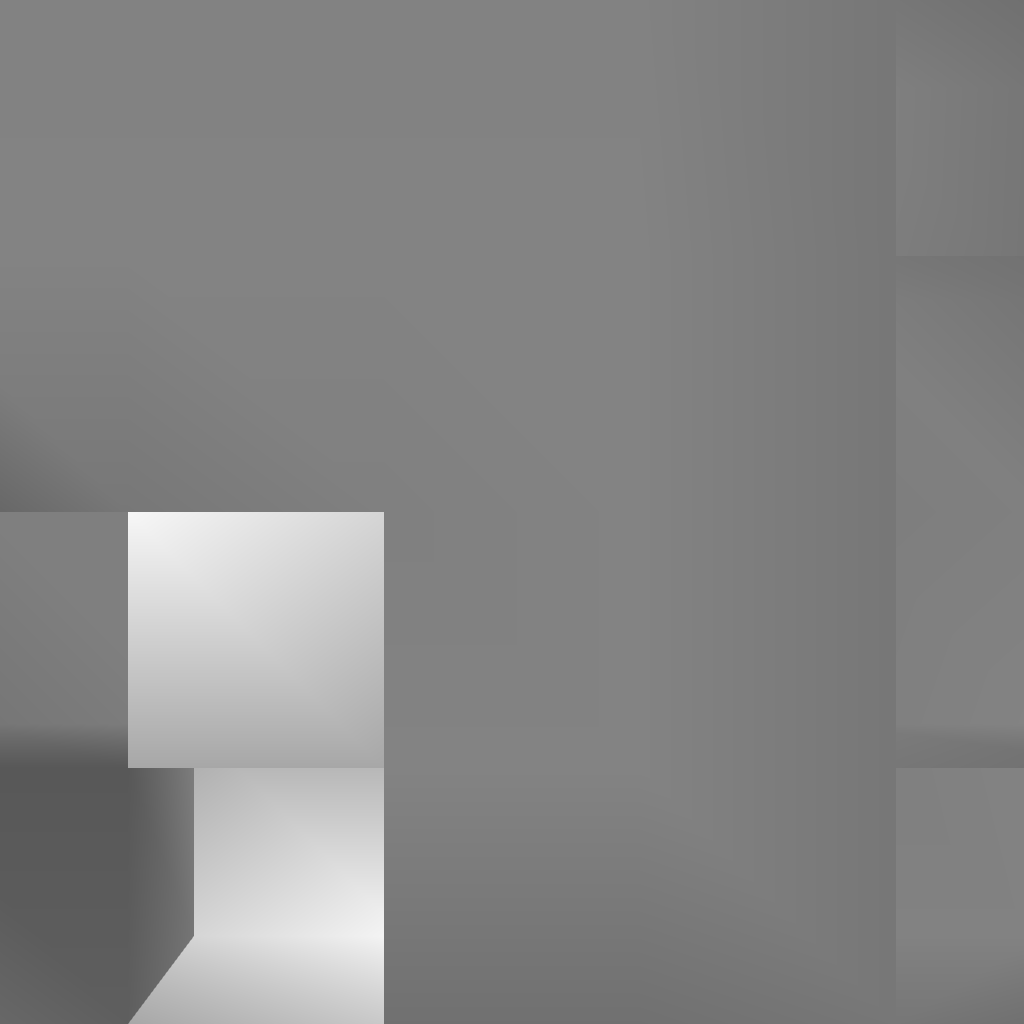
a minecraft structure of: Simple Vending Machine bad low quality